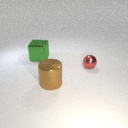
large green metal cube to the left of large brown metal cylinder